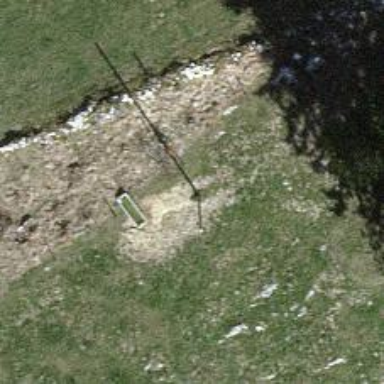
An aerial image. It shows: Power pole.